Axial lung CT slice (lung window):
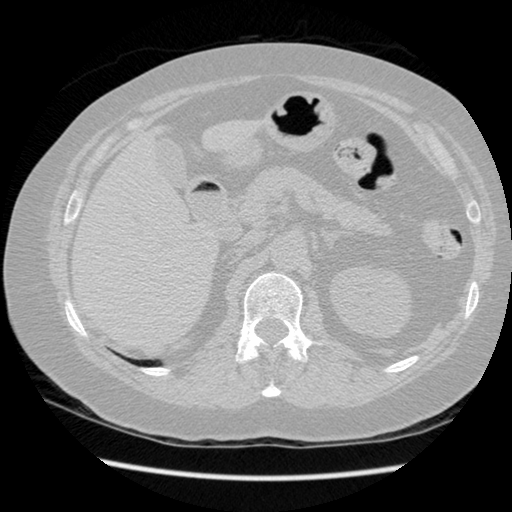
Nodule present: no